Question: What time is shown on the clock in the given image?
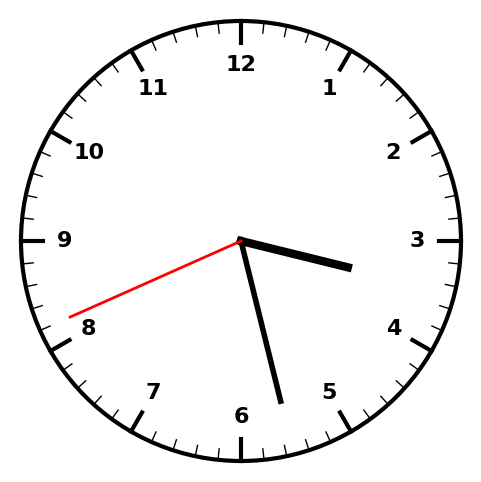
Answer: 03:27:41